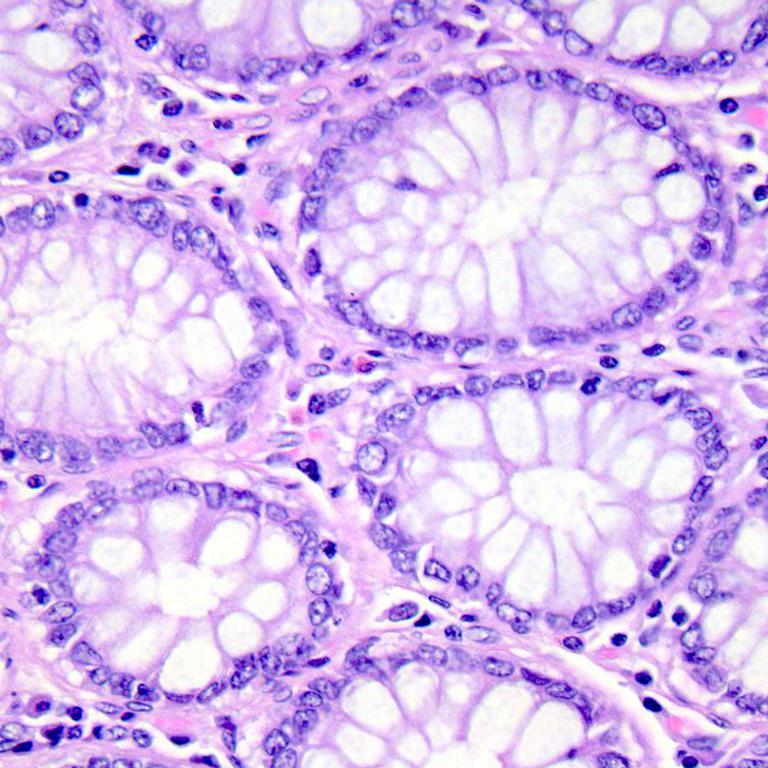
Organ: colon
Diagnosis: benign